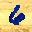
Label: 6